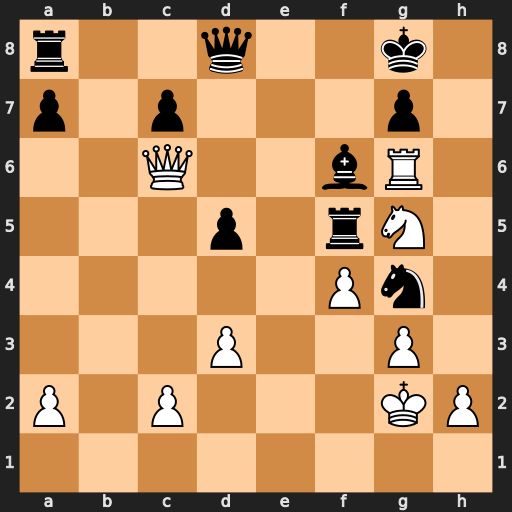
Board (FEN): r2q2k1/p1p3p1/2Q2bR1/3p1rN1/5Pn1/3P2P1/P1P3KP/8
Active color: w
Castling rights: -
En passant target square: -
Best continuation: Qe6+ Kh8 Nf7+ Kh7 Nxd8